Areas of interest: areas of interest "Industrial"
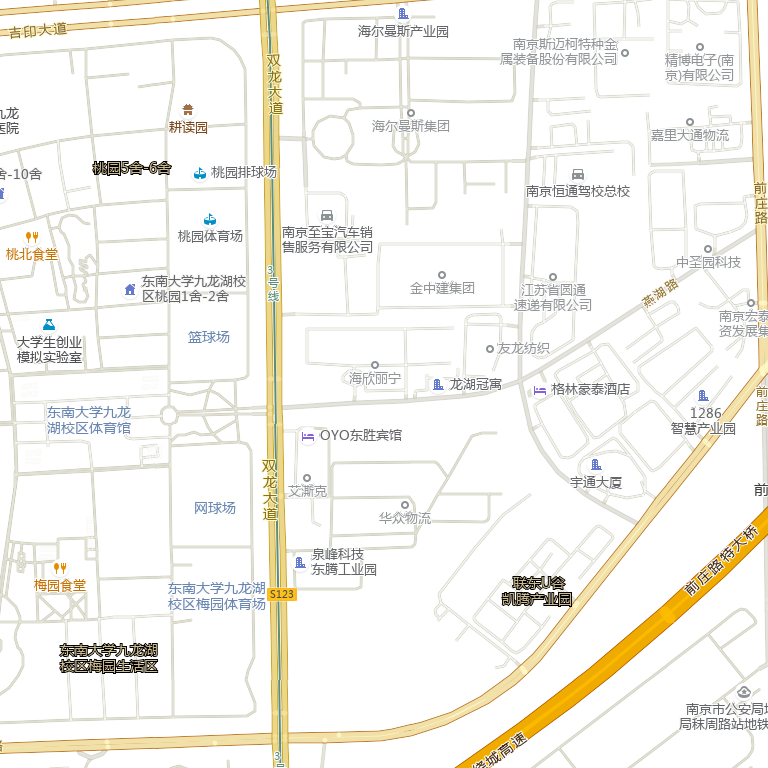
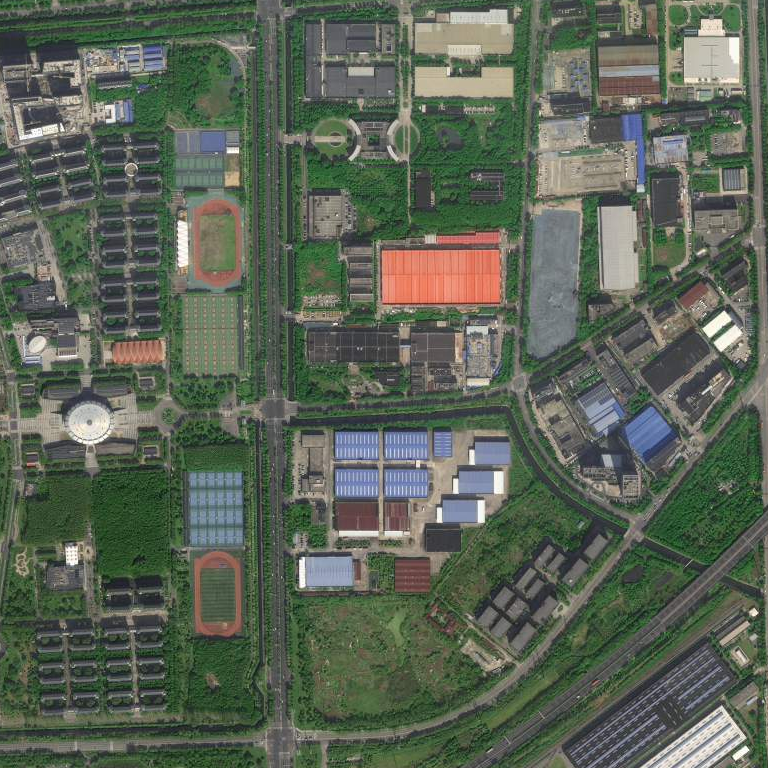